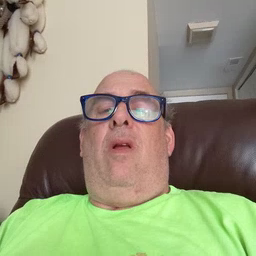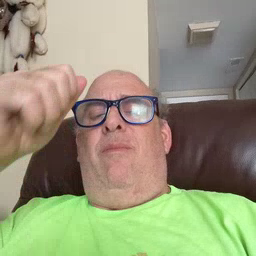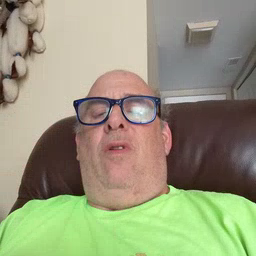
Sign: brother